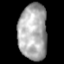
Tissue: lung
Cell type: Epithelial cells
Senescence score: 0.2271
Nuclear area (px): 1583
Mean DAPI intensity: 170.429